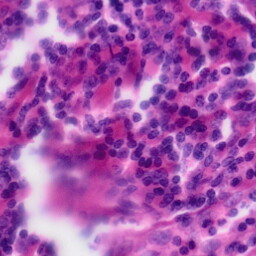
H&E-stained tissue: Tonsil